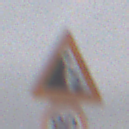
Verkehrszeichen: SteinschlagLinks
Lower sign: Geschwindigkeit80
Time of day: Midday
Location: Outdoor (RoadRail)
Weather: Overcast
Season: NotSpecified
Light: Natural